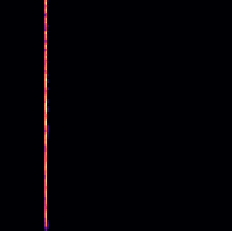
Sound class: Rain